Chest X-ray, PA view. Patient: 15 years old, sex F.
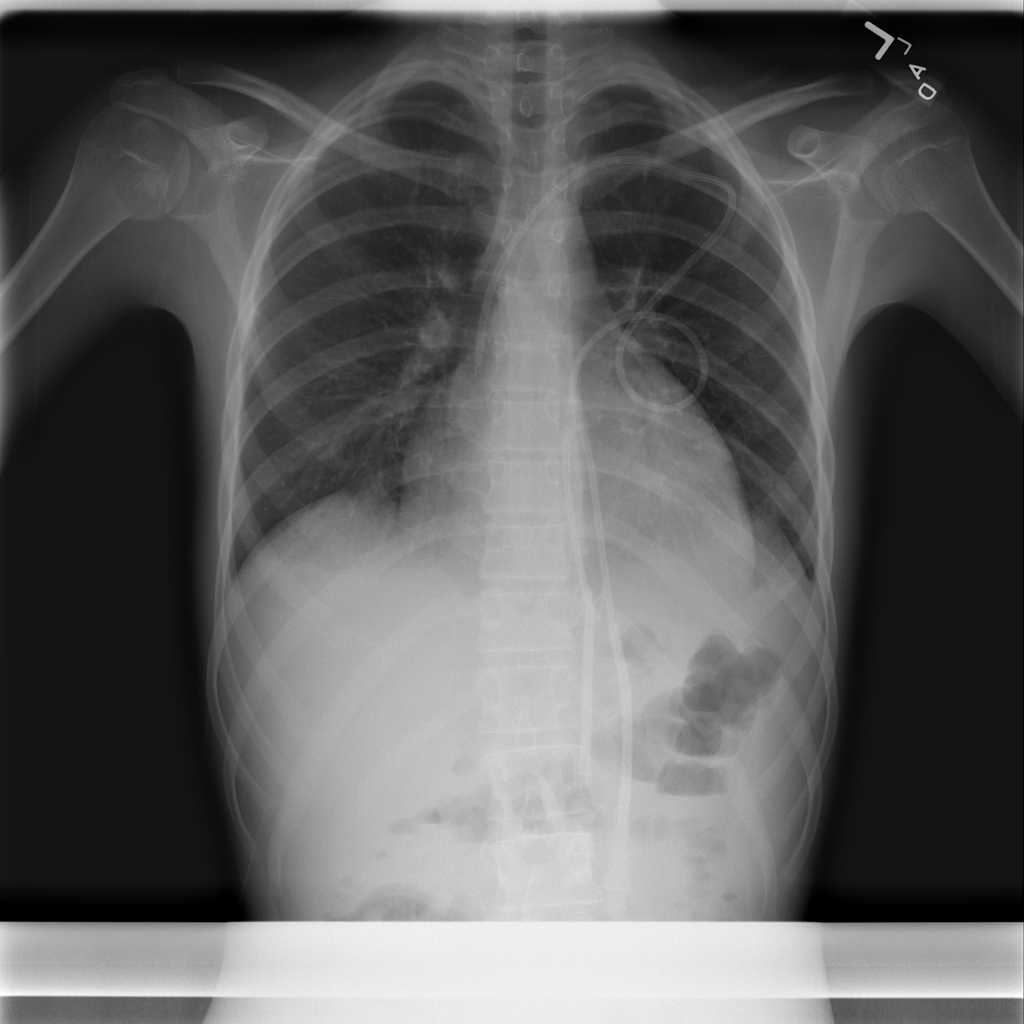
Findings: Effusion